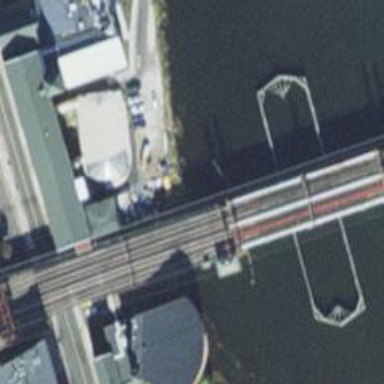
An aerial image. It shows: Bridge over electrified railway with contact line.